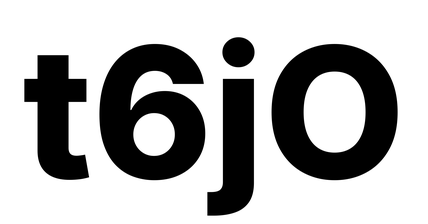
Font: Inter_ExtraBold